The plot shows how the frequency content of a bearing vibration signal evolves over time (STFT spectrogram). What is the most likely bearing condition (normal, inner_race, outer_race, ball)?
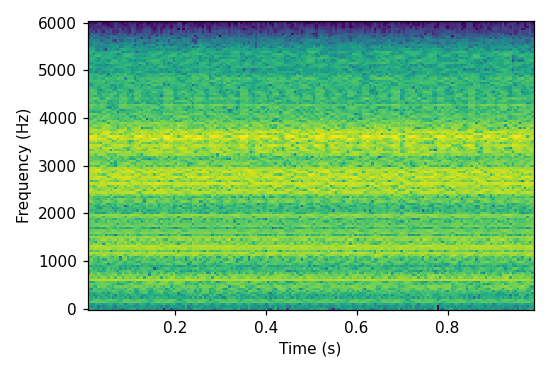
Answer: inner_race